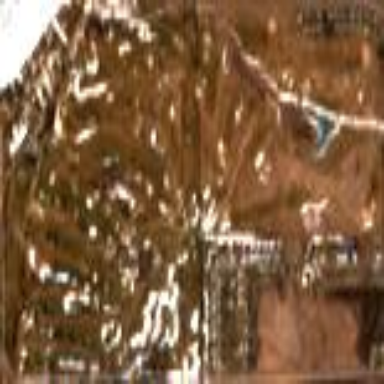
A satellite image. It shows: Golf course surrounded by greenery.